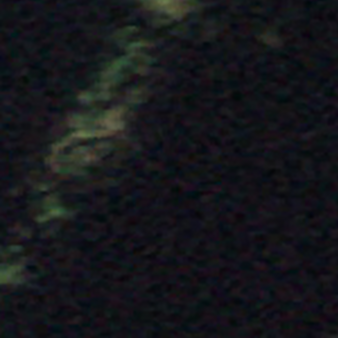
Label: other